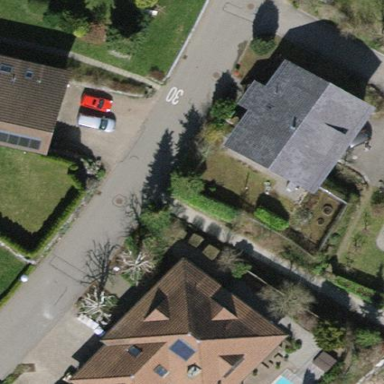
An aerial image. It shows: Detached building with gabled roof.